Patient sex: M
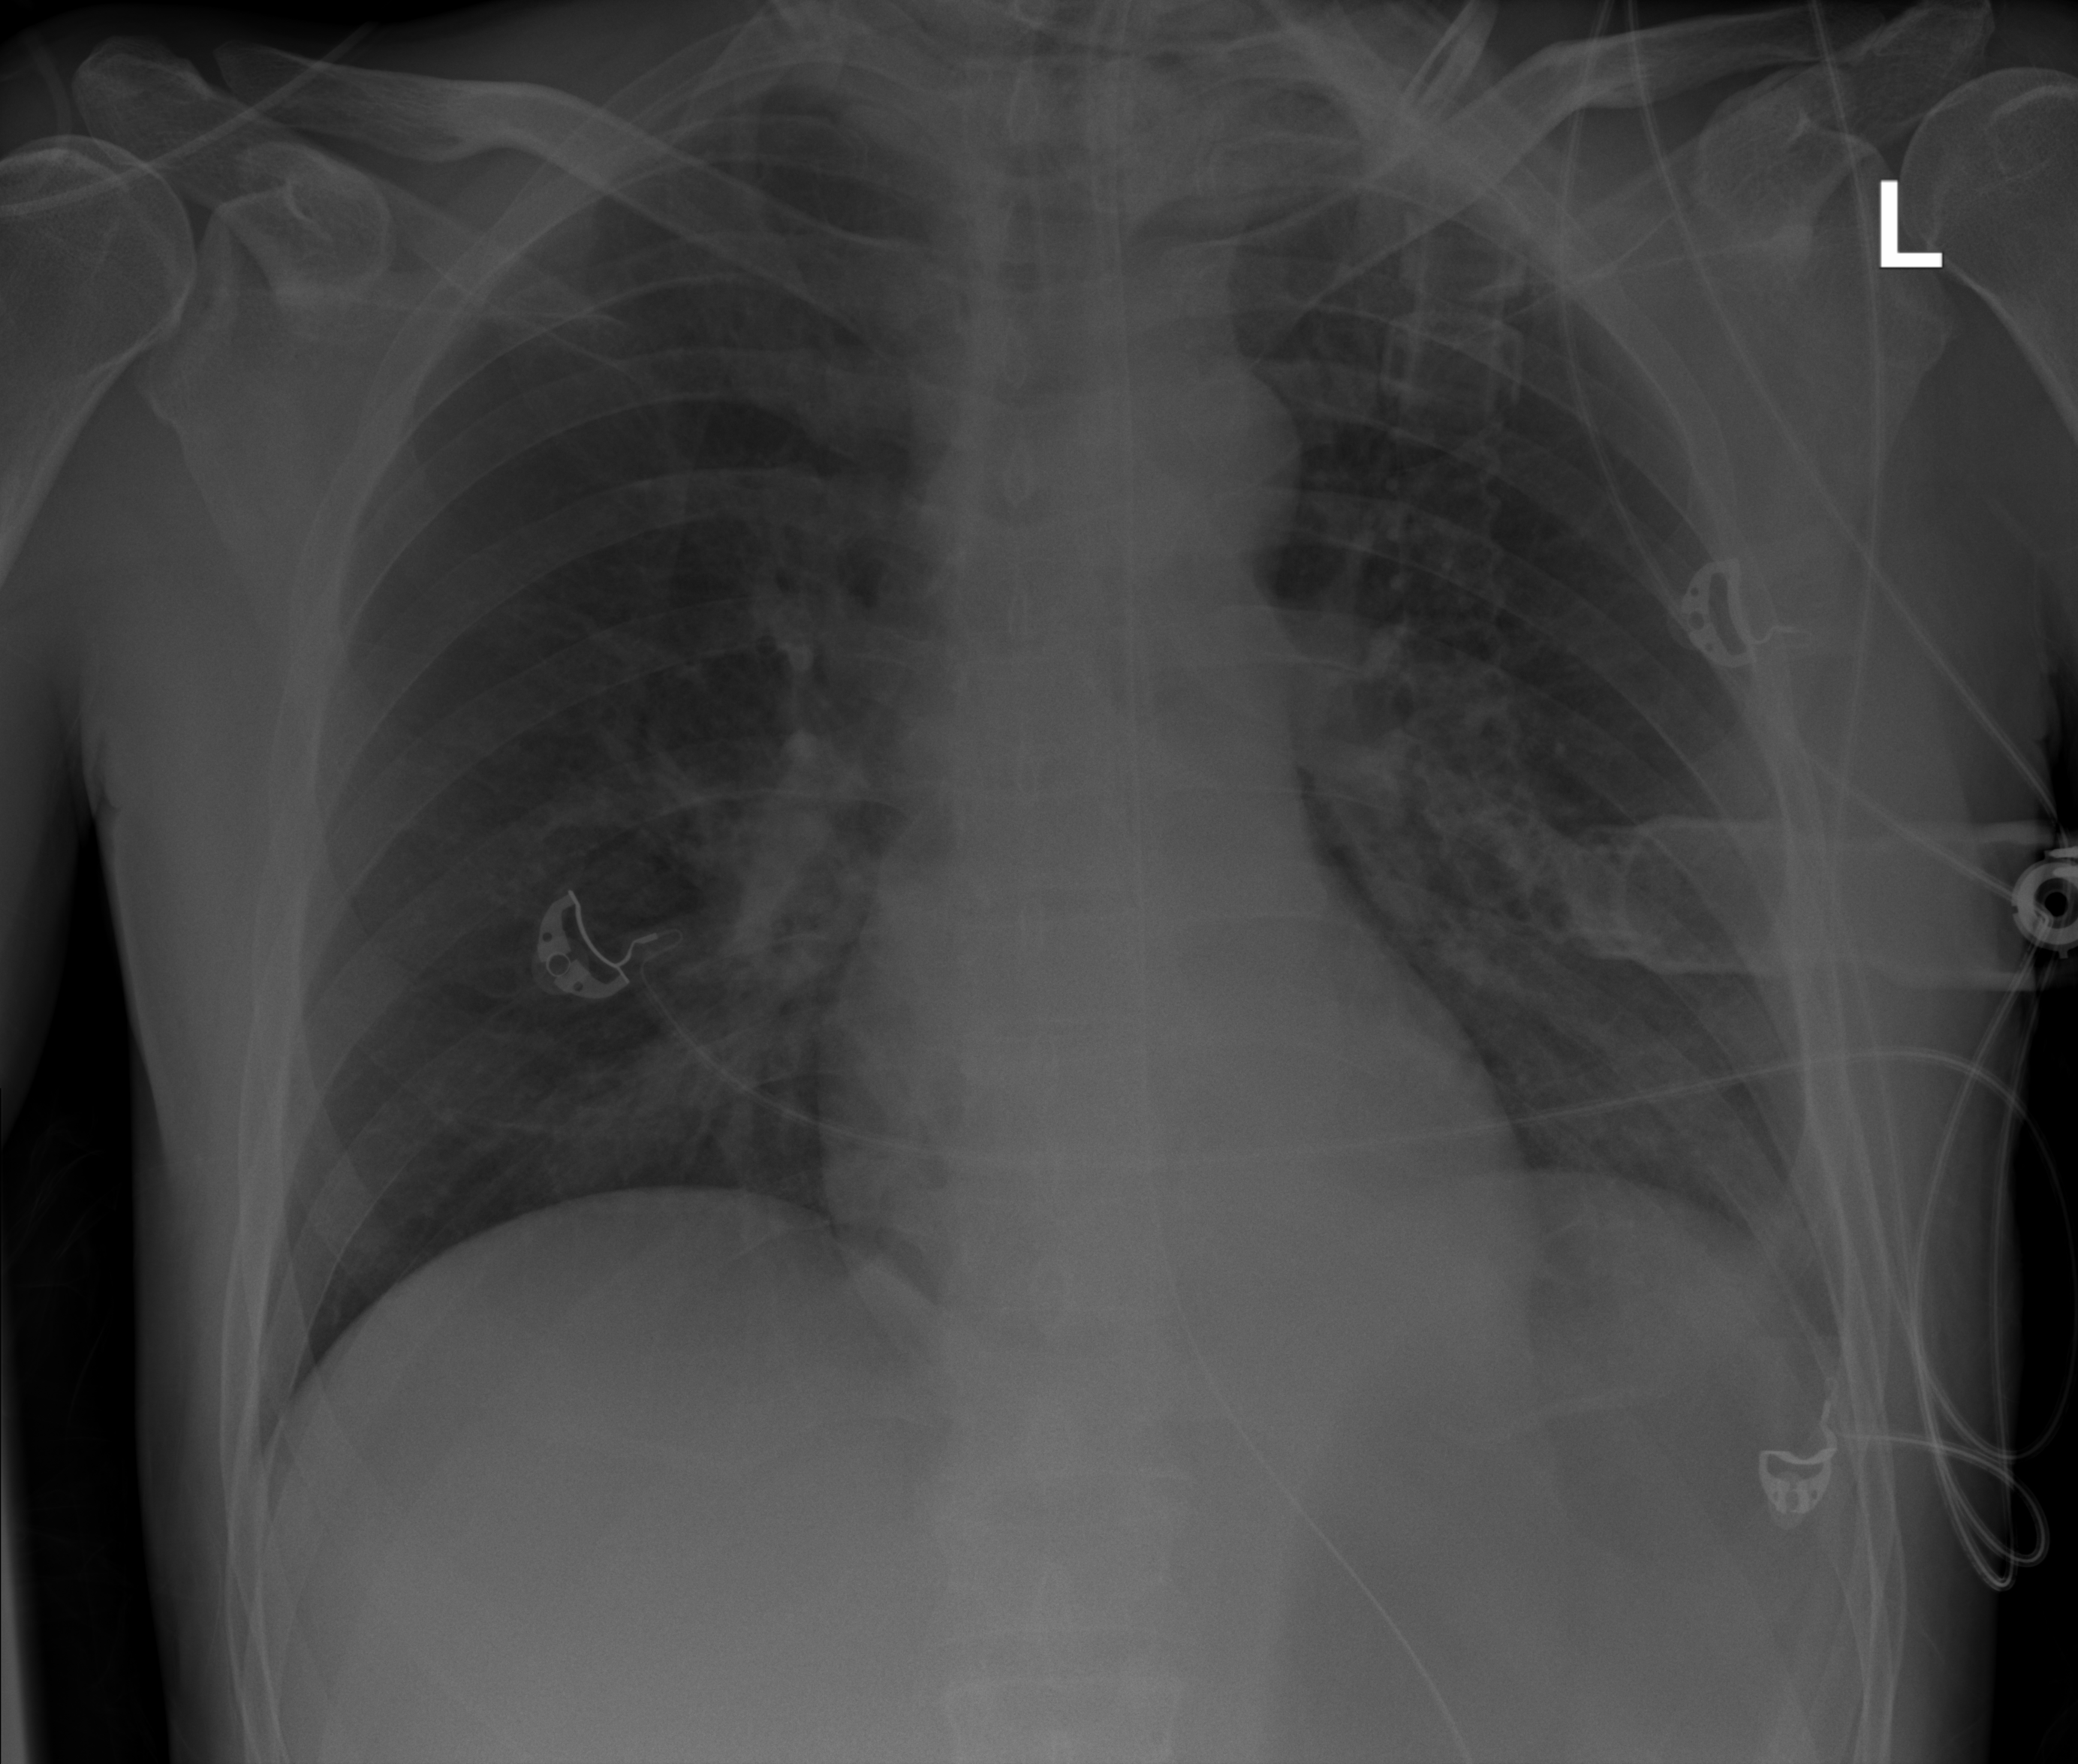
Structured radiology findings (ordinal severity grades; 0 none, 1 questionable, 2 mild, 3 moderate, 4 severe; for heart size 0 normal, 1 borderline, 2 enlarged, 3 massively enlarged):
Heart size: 0
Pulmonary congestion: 0
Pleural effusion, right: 0
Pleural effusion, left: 0
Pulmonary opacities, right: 1
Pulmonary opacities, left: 2
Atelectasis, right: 2
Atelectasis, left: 2